Interaction volume radius: 5 \u00c5
Interaction volume height: 20 \u00c5
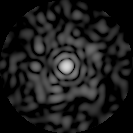
Disorder parameter: 0.8781